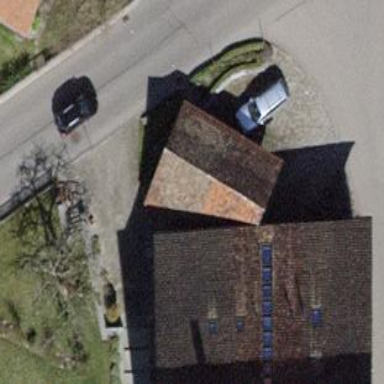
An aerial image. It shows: Garage.